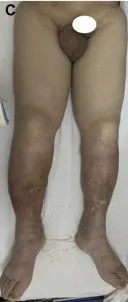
Symptoms, MRL image, and electron photomicrographs of skin biopsy. (C) Loss of pubic hair and heavy edema of scrotum and both lower limbs.
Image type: medical_photograph (skin_photograph)